Question: I am unable to add action listener to a particular node in the tree. This is a tree that i've constructed :

I want to register a separate listener for each node . Now i have registered a listener on 'JTree'. so, whenever i click on any portion of 'tree' the listener method starts it's work.
What i want is when i click on a listener registered to hear audio click, should start it's work and the same goes for video.
This is how i have registered so far :
'''
jTree1.addTreeSelectionListener(new javax.swing.event.TreeSelectionListener() {
public void valueChanged(javax.swing.event.TreeSelectionEvent evt) {
jTree1ValueChanged(evt);
}
});
public void jTree1ValueChanged( TreeSelectionEvent tse ) {...}
'''
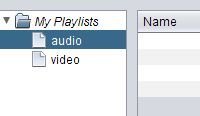
Answer: What about this. Or do you have special PathComponents?
'''
public void jTree1ValueChanged( TreeSelectionEvent tse ) {
String node = tse.getNewLeadSelectionPath().getLastPathComponent().toString();
if( node.equals("audio") ) {
// play audio
} else if( node.equals("video") ) {
// play video
}
}
'''